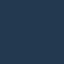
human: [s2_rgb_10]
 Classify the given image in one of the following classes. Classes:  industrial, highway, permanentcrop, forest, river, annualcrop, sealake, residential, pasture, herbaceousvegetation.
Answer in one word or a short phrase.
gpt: SeaLake